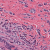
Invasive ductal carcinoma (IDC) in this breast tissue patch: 1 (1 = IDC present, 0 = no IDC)